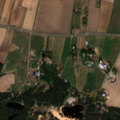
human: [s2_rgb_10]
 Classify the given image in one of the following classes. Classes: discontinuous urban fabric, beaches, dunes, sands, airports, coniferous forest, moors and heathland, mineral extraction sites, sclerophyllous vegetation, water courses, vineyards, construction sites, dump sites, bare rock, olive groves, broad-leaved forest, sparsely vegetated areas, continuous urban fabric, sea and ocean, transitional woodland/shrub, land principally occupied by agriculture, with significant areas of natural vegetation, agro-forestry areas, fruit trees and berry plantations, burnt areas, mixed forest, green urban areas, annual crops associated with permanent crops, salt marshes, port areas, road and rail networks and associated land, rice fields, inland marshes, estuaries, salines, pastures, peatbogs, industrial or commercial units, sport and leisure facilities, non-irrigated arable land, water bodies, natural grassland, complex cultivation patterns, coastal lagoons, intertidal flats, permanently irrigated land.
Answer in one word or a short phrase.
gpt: discontinuous urban fabric, non-irrigated arable land, coniferous forest